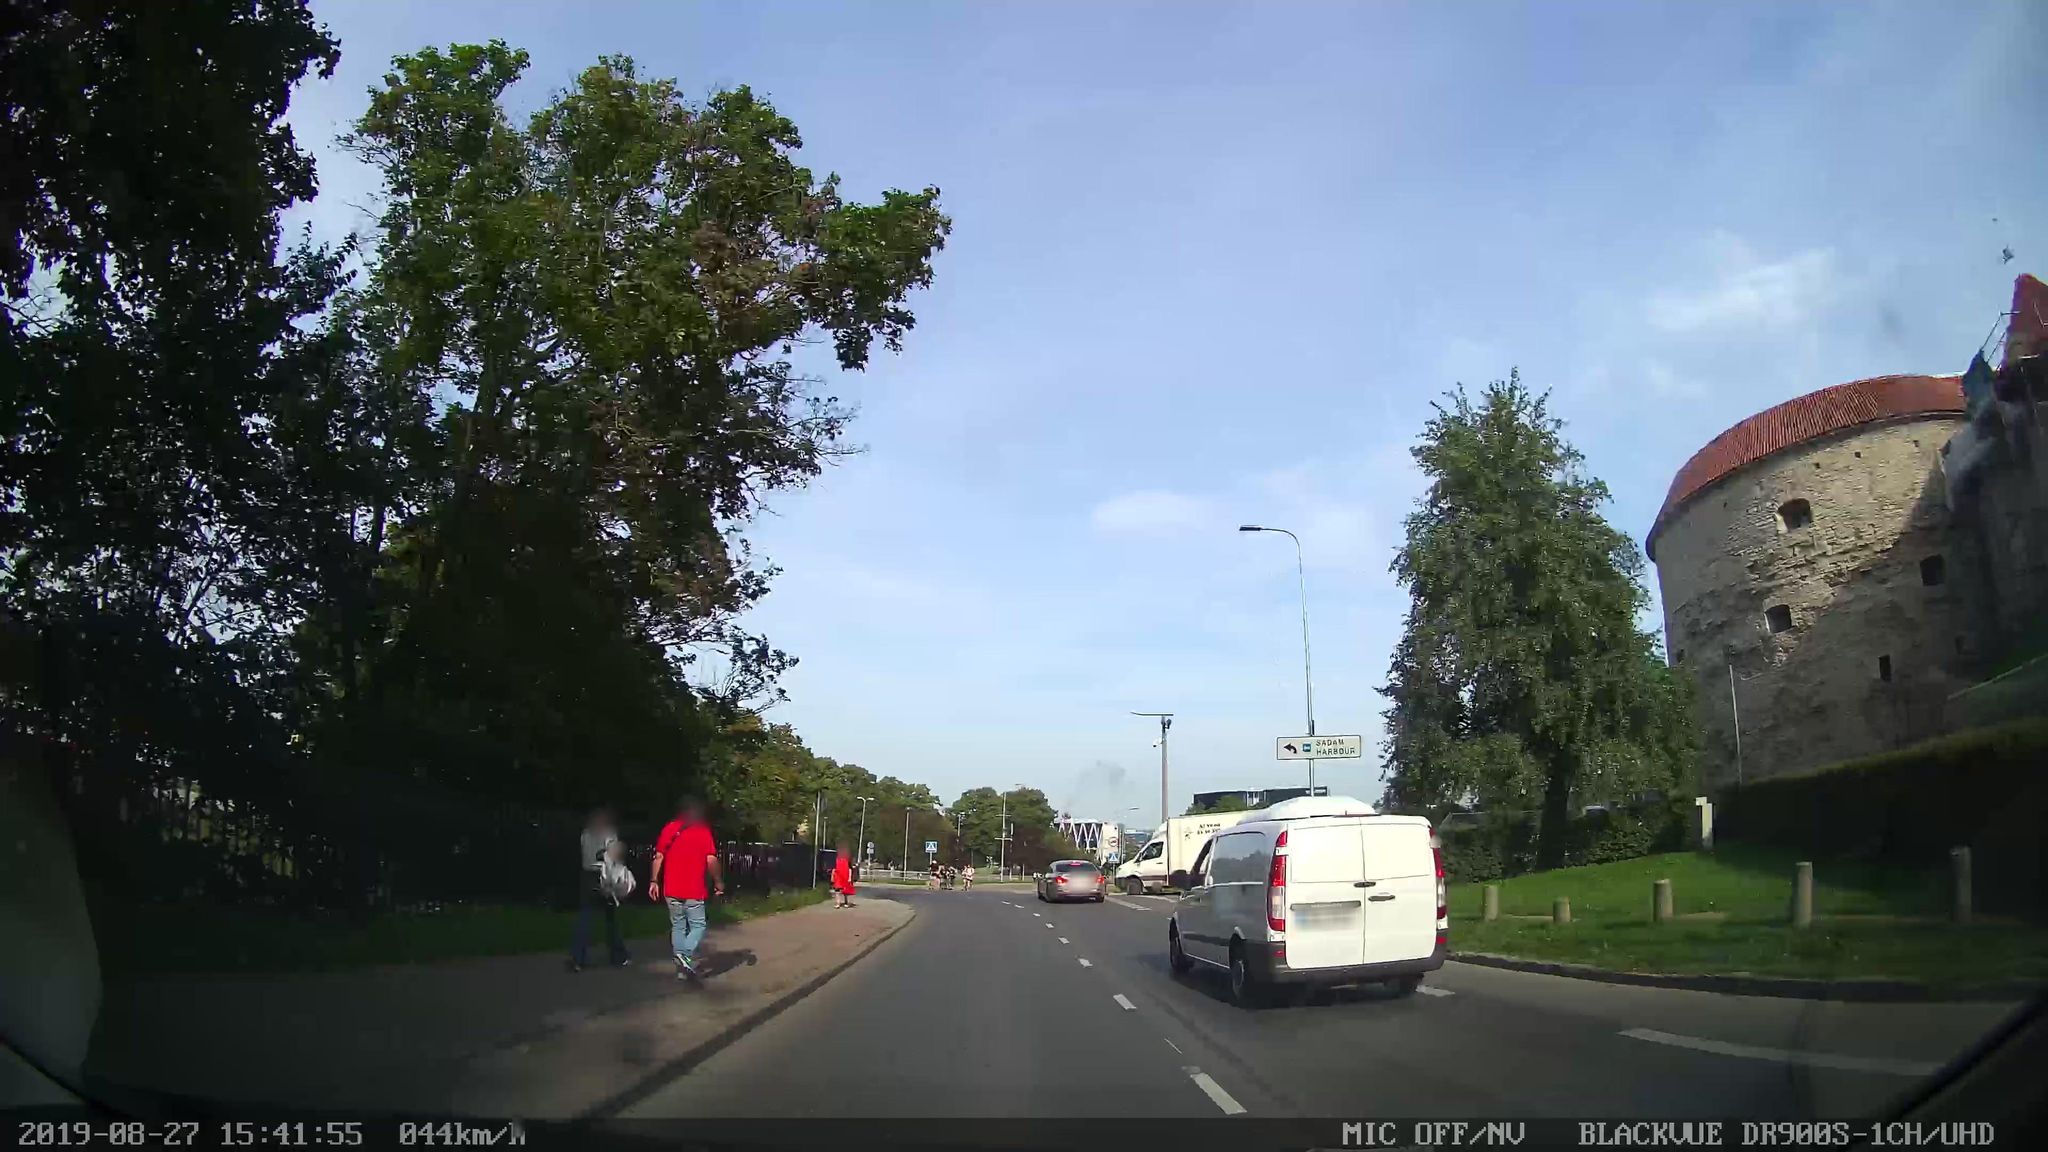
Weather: clear
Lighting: day
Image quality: good
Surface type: driving surface
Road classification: footway, steps, path
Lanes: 1
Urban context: urban centre
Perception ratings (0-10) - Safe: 8.75, Lively: 7.85, Beautiful: 6.6, Boring: 6.35, Depressing: 0.52, Wealthy: 1.36